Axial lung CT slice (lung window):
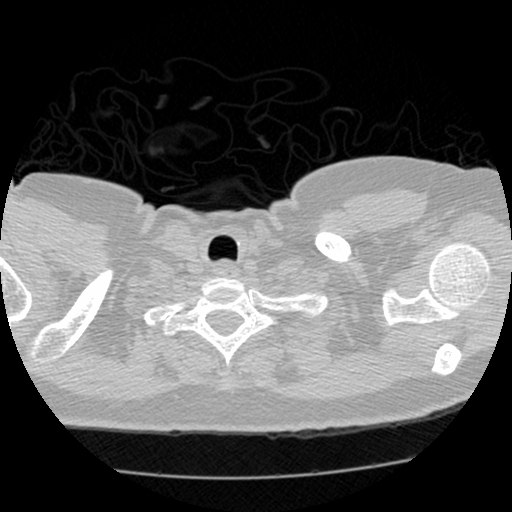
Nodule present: no